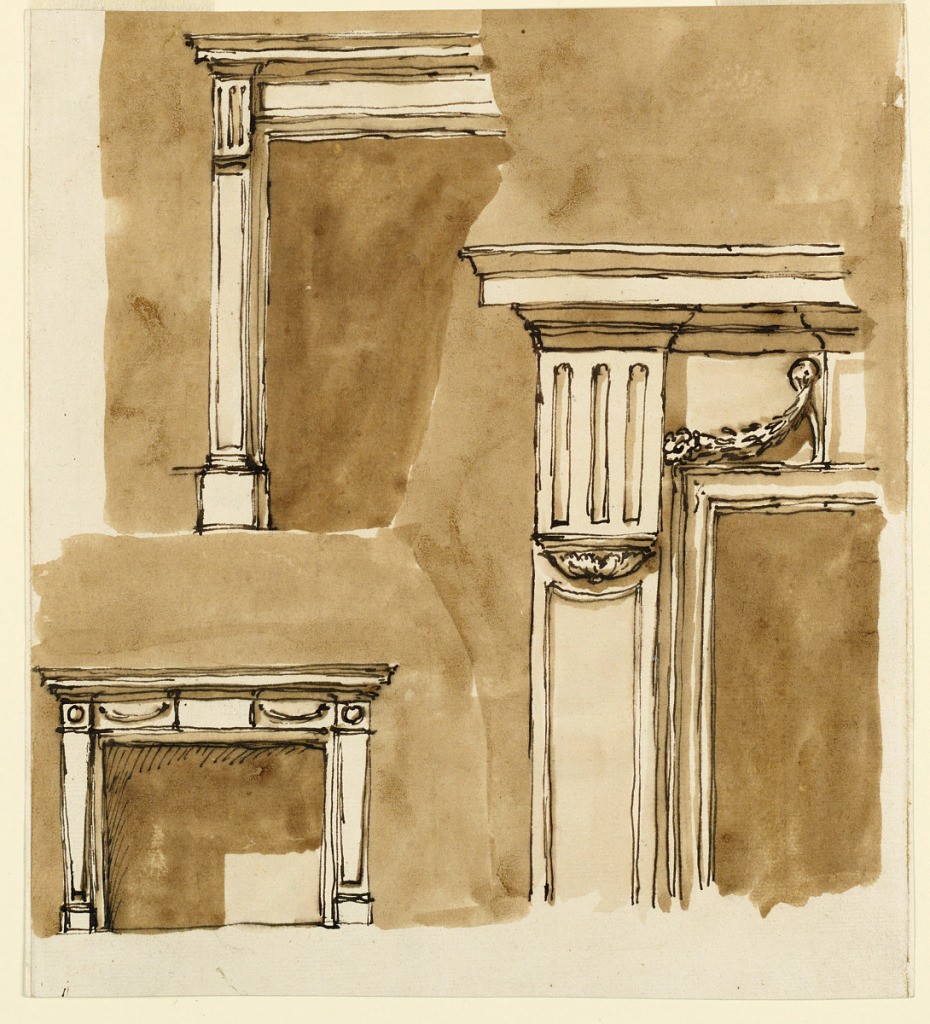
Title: Designs for a Mantelpiece
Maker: Giuseppe Barberi, Italian, 1746–1809
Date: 1746–1809
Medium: Pen and brown ink, brush and brown wash on off-white laid paper, lined
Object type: Drawing
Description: Designs for a Mantelpiece.